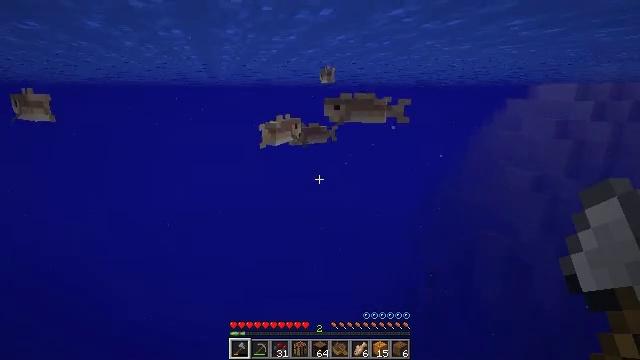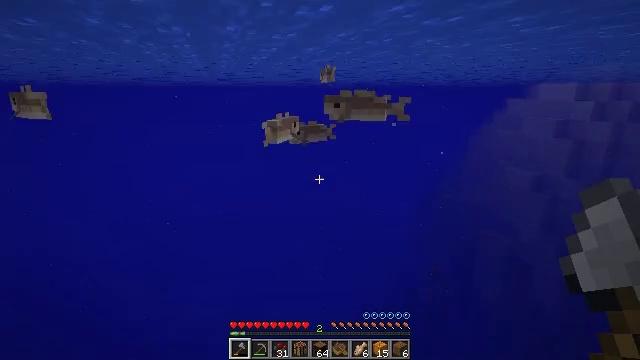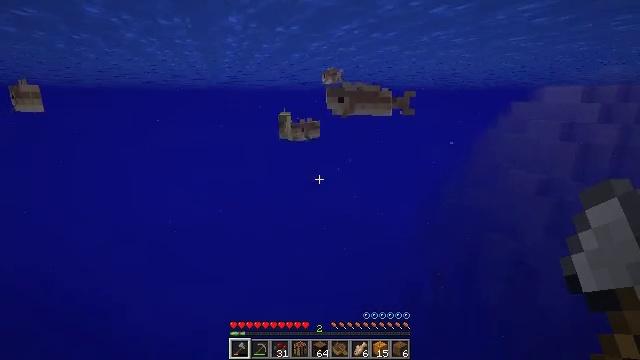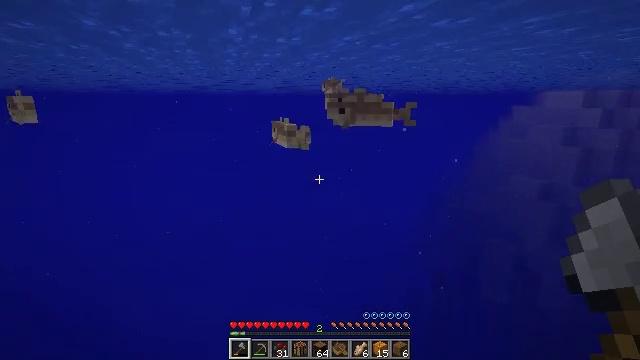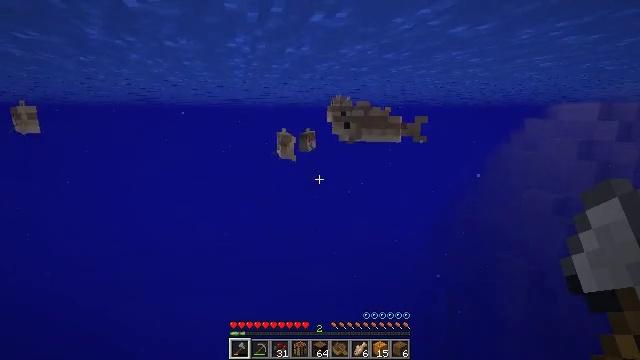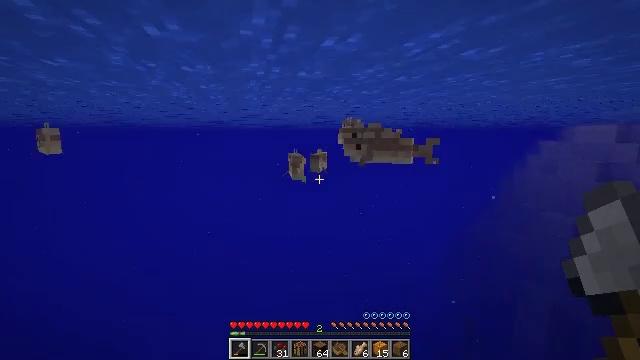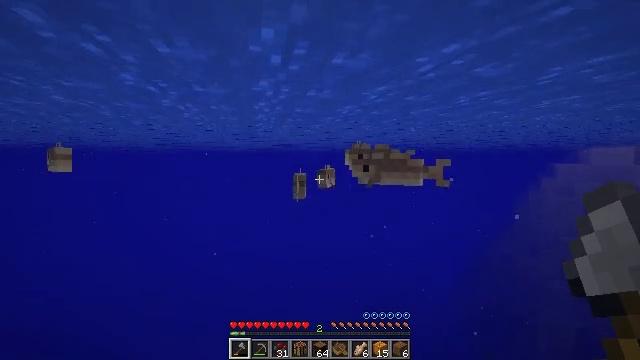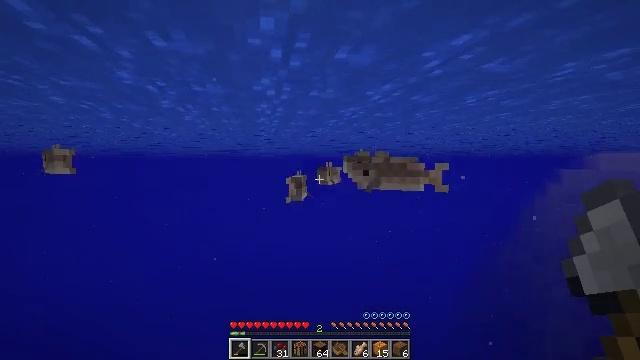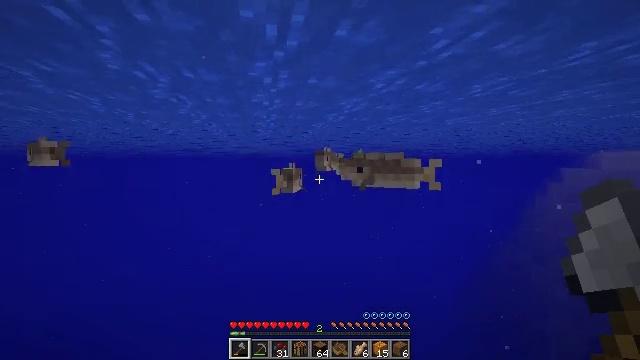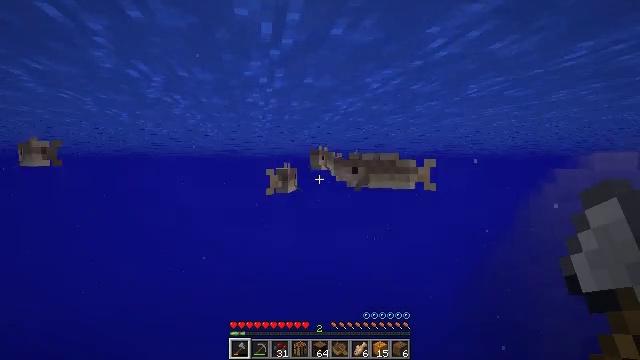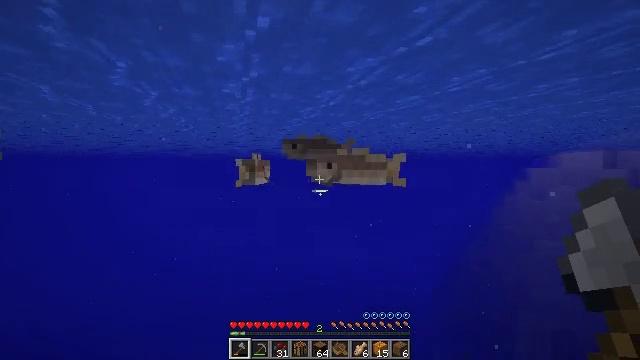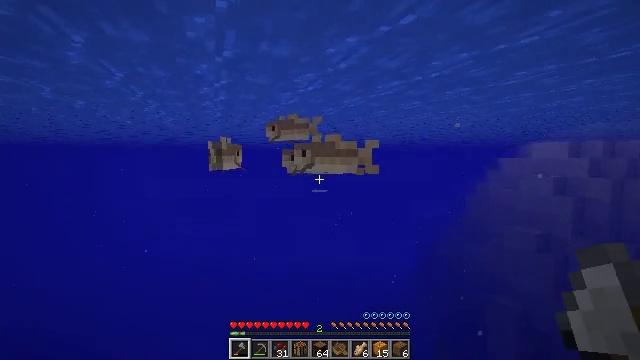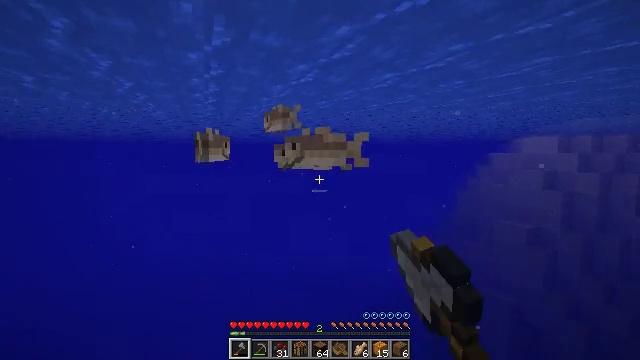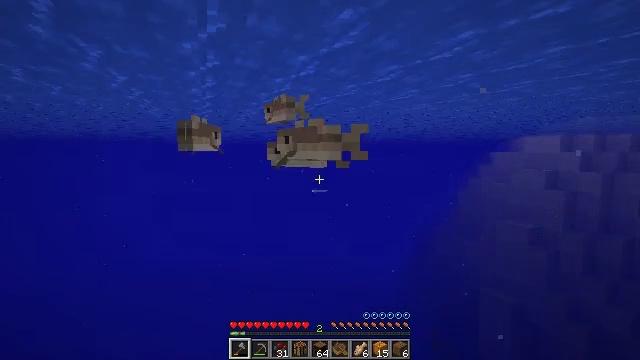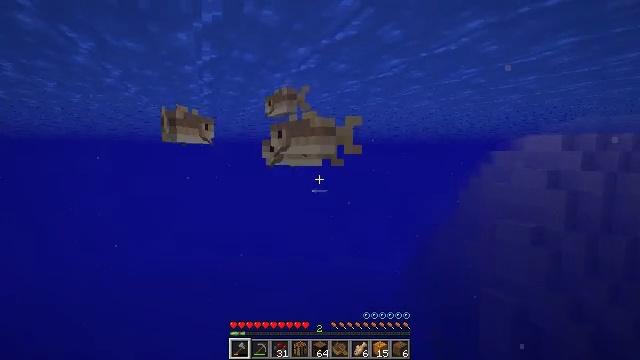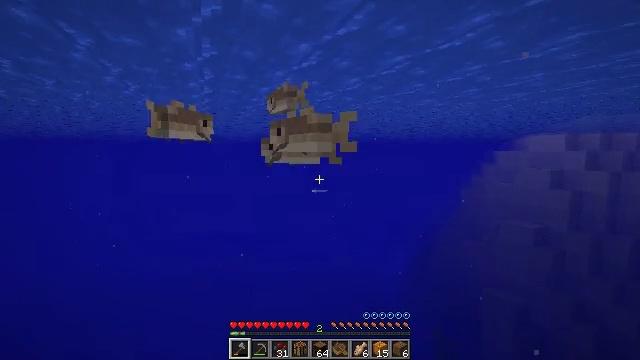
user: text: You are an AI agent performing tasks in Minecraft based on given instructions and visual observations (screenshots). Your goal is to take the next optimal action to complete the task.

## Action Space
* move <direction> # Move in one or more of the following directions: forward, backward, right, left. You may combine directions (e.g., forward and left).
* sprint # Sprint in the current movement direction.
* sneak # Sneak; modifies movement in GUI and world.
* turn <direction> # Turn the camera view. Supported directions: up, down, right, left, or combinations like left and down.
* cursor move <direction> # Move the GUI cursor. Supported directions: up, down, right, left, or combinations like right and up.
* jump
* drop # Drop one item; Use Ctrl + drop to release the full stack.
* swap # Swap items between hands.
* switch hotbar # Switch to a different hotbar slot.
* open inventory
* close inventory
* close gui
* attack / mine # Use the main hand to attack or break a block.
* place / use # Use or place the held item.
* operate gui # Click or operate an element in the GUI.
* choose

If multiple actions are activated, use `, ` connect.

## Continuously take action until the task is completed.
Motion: motion action
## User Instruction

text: Kill mobs in water.
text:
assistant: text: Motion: move forward
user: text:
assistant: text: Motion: move forward
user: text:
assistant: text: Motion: move forward
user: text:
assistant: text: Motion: move forward, turn left and up
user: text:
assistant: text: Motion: move forward, turn left and up
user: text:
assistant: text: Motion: move forward, turn left and up
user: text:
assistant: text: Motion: move forward, turn up
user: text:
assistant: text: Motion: move forward
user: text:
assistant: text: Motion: move forward
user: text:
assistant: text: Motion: move forward, turn right
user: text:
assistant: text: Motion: move forward, turn right and down, attack / mine
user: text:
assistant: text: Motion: move forward, turn right, attack / mine
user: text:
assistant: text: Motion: move forward, attack / mine
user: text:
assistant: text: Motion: move forward
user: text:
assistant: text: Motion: move forward
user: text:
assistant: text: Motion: move forward
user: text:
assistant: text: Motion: move forward, turn left
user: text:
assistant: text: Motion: move forward, turn left
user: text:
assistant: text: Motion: move forward, turn left and up
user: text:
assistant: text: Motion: move forward, turn left and up
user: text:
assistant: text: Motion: move forward, turn left and up
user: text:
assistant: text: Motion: move forward, turn left and up
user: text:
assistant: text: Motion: move forward, turn left and up
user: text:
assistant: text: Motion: move forward, turn left and up
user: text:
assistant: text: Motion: move forward, attack / mine
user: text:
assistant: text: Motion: move forward, turn right and down, attack / mine
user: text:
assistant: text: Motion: move forward, turn down, attack / mine
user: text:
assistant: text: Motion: move forward, turn right and down
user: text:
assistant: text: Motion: move forward, turn right and down
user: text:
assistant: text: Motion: move forward, turn right and down